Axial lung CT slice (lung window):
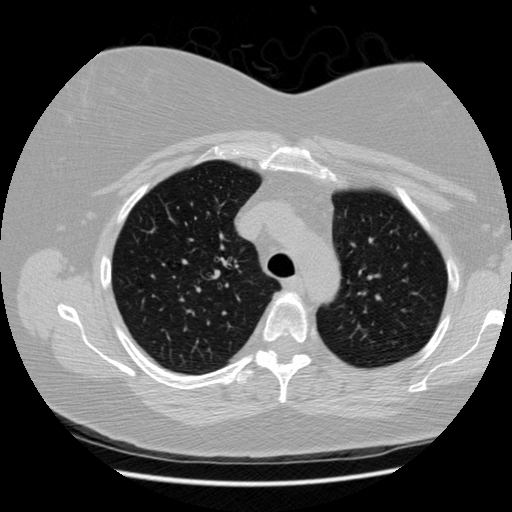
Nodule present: no